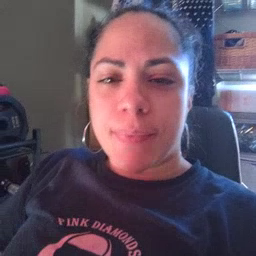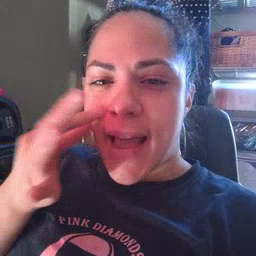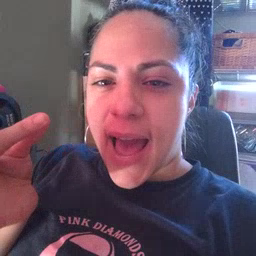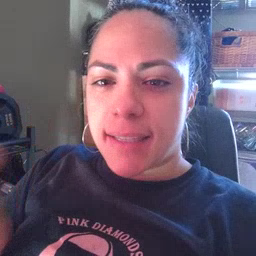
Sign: cat